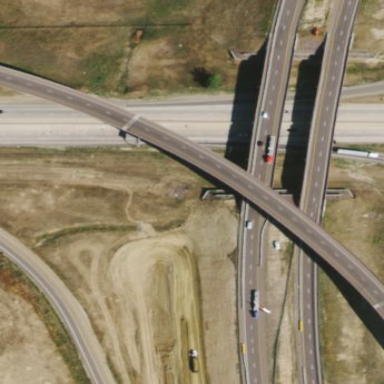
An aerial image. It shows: Viaduct bridge with beam structure.